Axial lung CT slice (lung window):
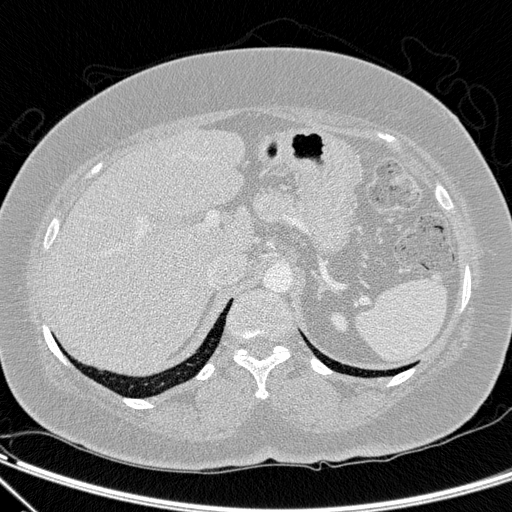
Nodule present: no